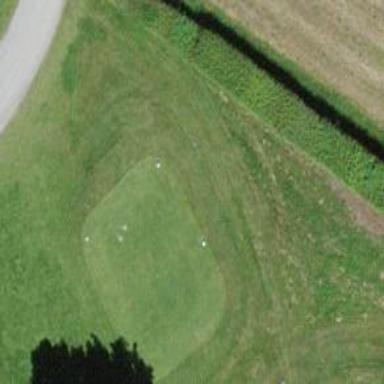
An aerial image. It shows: Golf tee on grassy land.